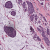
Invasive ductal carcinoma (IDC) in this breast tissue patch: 1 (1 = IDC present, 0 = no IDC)